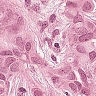
Metastatic tissue present: yes